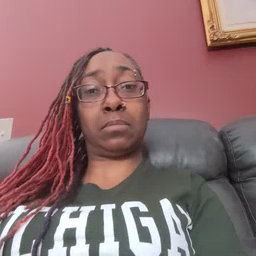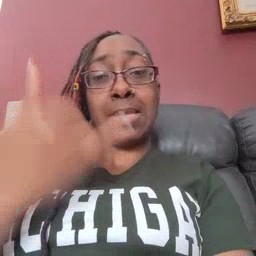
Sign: now